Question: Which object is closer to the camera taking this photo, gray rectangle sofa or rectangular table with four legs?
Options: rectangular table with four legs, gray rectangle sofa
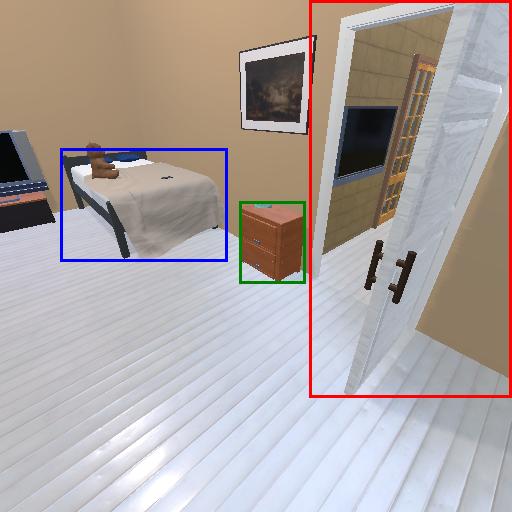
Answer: rectangular table with four legs